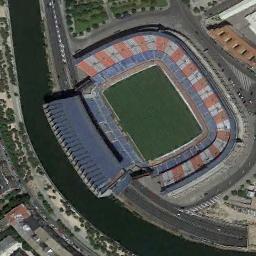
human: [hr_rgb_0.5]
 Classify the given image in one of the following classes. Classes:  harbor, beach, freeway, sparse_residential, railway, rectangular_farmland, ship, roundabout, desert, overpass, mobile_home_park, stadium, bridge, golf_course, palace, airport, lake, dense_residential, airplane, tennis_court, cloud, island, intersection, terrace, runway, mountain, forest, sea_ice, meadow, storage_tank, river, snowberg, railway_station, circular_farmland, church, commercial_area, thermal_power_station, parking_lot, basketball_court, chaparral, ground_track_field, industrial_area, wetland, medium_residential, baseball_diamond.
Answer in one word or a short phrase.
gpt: stadium